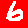
Digit: 6